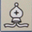
Piece: wB